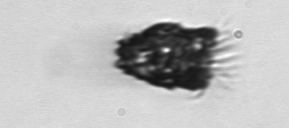
Label: Tintinnopsis